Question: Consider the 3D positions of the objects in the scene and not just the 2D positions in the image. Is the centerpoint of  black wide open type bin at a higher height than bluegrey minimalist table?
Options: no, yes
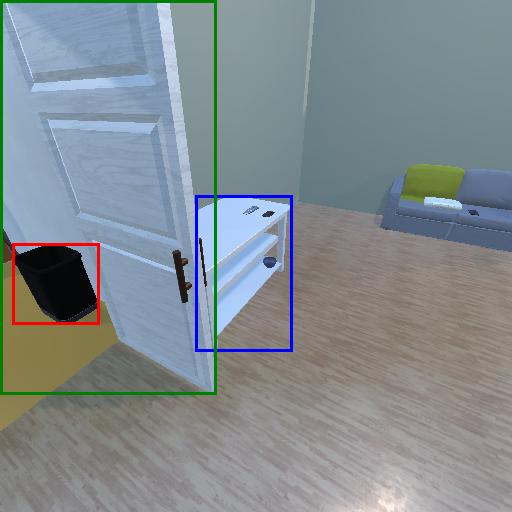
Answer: no